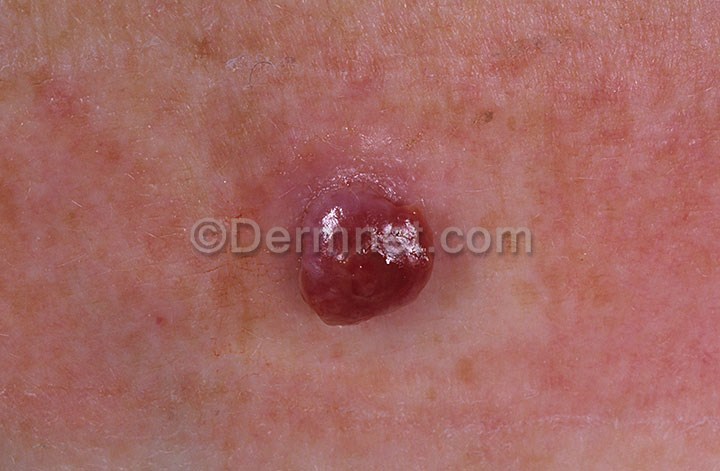
Disease: Vascular Tumors